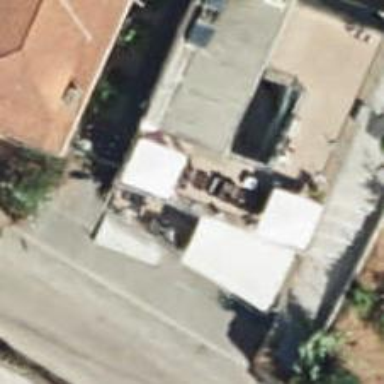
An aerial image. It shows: Restaurant.